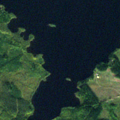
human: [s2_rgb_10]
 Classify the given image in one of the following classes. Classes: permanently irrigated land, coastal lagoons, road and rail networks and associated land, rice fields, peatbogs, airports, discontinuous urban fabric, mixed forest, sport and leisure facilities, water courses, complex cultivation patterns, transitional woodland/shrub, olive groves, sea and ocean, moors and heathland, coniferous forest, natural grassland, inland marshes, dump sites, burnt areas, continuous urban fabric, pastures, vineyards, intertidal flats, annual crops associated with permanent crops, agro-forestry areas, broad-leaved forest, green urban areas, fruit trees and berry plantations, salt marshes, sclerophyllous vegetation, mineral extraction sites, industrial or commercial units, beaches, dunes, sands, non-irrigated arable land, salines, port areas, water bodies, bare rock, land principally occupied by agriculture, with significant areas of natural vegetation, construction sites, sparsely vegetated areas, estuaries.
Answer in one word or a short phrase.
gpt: coniferous forest, mixed forest, transitional woodland/shrub, water bodies